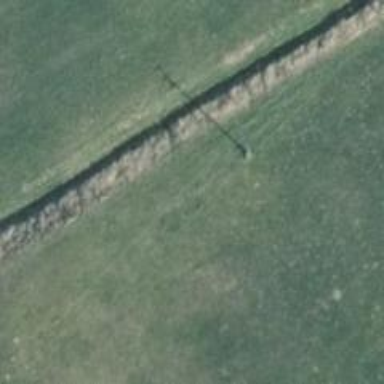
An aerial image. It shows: Minor power line.